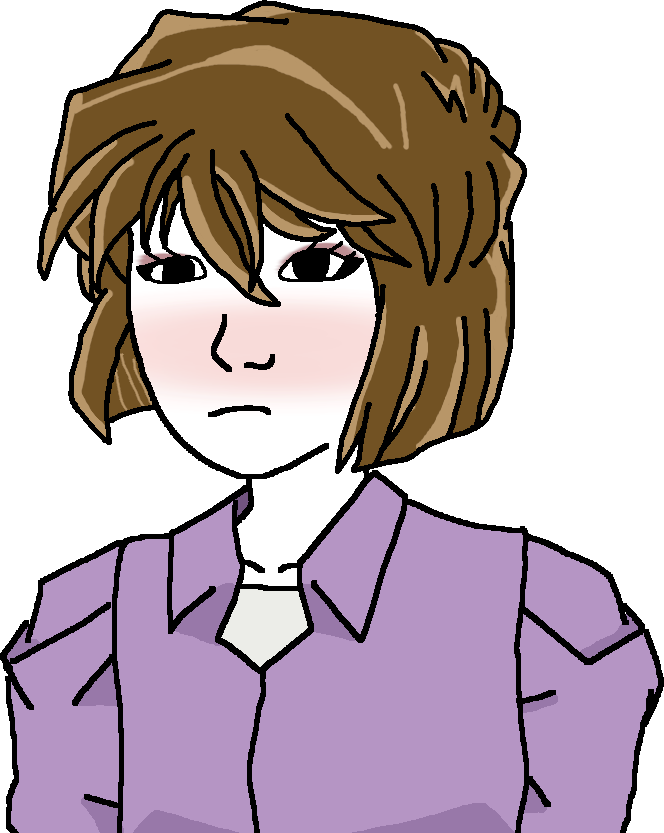
Label: 5_Doomer_Girl